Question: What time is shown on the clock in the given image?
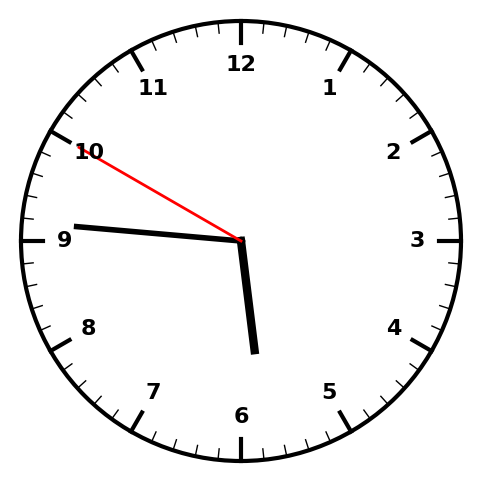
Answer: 05:45:50